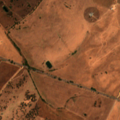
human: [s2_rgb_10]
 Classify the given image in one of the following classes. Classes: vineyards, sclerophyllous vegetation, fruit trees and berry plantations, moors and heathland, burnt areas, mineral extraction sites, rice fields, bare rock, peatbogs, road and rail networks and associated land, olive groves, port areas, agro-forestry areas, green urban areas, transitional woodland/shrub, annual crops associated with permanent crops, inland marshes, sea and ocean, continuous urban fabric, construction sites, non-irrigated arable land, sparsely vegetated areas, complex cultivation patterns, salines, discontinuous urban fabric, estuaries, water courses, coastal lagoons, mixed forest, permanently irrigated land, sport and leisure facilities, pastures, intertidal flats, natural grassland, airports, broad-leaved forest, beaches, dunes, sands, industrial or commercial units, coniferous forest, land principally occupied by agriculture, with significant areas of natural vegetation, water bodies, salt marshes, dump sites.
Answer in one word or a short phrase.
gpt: non-irrigated arable land, agro-forestry areas